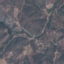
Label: HerbaceousVegetation